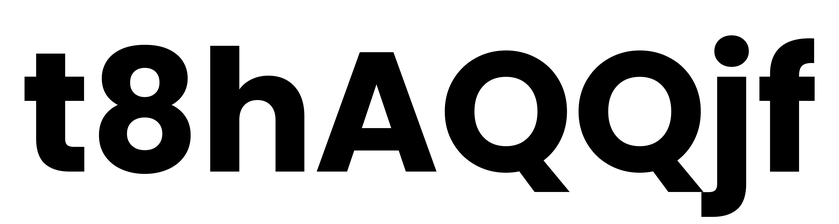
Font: Poppins-Bold